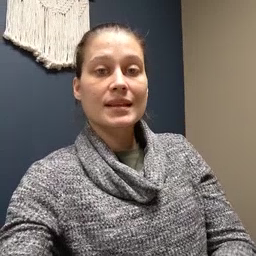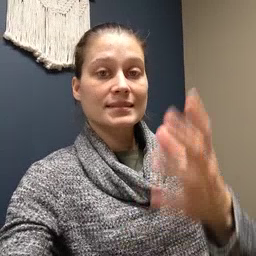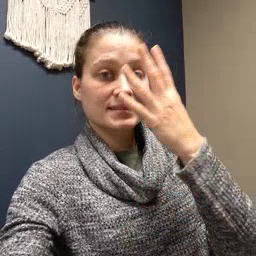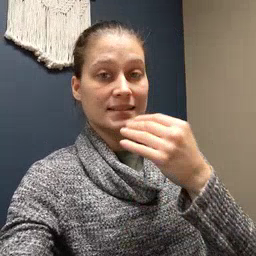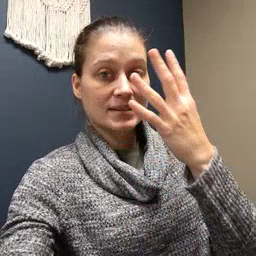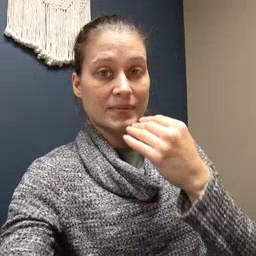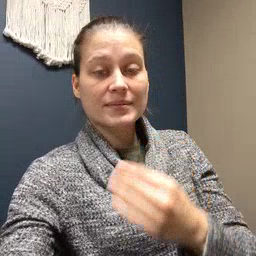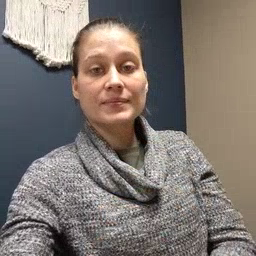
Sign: sleepy